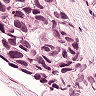
Metastatic tissue present: yes